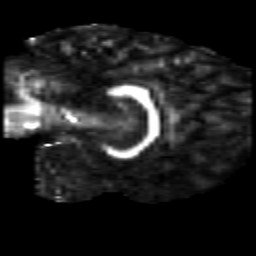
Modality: FA
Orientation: sagittal
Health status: healthy
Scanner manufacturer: siemens
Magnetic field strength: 3 T
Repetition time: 7.6 s
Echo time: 0.092 s